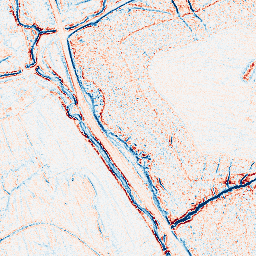
Category: edge_preserving
Decomposition family: anisotropic_diffusion
Decomposition parameters: iterations: 5
kappa: 10
gamma: 0.15
Upsampling method: quintic
Upsampling parameters: scale: 8
Upsampling scale: 8